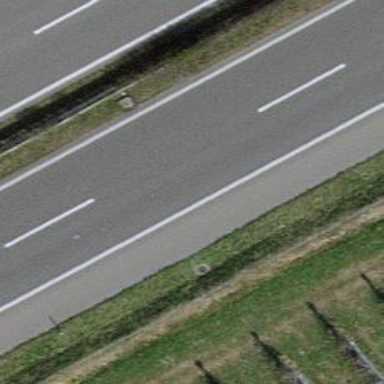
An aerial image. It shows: View of motorway.